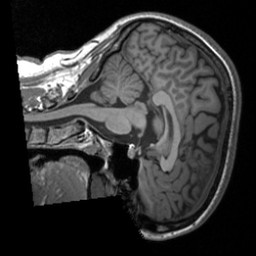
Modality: T1w
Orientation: sagittal
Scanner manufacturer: siemens
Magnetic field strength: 3 T
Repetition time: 1.9 s
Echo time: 0.00226 s